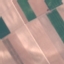
Land use / land cover class: AnnualCrop